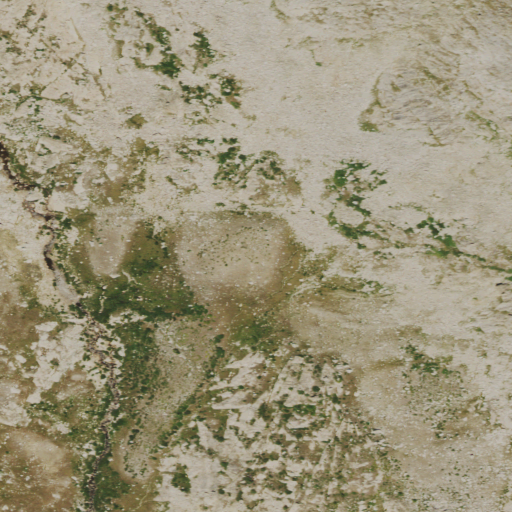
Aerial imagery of mountains in Wyoming named Wind River Range containing grassland, shrub, and barren land